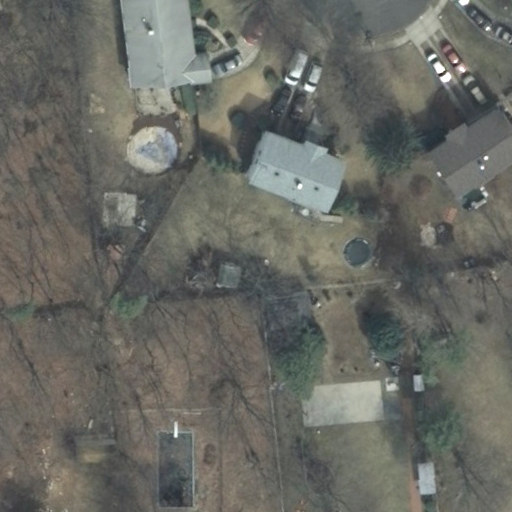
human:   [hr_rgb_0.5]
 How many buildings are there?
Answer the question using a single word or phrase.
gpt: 4

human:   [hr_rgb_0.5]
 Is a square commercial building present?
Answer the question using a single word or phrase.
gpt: no

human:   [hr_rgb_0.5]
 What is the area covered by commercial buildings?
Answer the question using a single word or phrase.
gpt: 0m2

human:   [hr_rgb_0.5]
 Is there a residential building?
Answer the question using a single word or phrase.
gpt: yes

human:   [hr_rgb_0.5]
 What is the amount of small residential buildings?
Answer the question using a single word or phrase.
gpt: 1

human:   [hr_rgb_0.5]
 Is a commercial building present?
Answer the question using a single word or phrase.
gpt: no

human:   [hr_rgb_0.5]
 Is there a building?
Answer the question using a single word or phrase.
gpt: yes

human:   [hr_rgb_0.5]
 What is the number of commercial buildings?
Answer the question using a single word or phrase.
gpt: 0

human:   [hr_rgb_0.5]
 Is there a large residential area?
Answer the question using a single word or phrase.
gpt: yes

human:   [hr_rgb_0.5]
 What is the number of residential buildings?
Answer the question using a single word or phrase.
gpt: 3

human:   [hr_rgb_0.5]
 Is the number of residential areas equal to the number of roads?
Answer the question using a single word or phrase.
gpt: no

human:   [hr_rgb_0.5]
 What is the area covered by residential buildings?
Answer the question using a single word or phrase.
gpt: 515m2

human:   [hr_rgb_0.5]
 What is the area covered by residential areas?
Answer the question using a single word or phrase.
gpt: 10611m2

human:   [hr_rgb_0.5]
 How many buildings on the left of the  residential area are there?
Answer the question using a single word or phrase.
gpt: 2

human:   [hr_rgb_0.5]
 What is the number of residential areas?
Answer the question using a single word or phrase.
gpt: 1

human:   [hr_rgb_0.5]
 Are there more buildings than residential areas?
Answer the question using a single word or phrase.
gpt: yes

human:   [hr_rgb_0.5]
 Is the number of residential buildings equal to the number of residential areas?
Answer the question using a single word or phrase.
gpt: no

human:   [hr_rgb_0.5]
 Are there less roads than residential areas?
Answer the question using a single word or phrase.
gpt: yes

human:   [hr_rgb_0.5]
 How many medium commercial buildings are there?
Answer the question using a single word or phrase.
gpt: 0

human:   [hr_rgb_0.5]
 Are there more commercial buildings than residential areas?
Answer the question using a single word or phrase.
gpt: no

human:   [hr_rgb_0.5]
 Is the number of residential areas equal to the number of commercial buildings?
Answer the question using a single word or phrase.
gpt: no

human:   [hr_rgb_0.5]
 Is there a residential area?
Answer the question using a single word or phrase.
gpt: yes

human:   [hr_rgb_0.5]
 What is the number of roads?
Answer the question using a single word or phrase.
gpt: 0

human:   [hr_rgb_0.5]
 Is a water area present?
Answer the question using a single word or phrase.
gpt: no

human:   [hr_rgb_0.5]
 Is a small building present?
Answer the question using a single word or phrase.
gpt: yes

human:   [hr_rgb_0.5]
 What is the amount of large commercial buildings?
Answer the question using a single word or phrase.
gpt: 0

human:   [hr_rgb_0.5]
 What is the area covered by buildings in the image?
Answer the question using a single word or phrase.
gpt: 546m2

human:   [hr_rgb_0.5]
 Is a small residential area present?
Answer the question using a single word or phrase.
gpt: no

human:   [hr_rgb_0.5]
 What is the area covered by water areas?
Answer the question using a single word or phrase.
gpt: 0m2

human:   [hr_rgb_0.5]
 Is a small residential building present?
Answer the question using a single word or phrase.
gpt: yes

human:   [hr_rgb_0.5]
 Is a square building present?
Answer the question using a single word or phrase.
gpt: no

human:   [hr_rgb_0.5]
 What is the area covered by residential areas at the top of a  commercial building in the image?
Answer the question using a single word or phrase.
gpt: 0m2

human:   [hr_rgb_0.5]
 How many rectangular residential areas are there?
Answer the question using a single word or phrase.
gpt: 1

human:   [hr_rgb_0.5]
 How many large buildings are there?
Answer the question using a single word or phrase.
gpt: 0

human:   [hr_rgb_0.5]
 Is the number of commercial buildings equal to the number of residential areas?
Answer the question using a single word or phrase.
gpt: no

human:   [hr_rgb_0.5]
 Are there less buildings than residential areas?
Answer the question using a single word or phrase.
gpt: no

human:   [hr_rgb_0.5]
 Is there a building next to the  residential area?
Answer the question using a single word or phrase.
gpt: yes

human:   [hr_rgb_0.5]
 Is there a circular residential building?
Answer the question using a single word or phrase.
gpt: no

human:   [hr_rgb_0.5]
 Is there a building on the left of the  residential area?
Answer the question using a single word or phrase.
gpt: yes

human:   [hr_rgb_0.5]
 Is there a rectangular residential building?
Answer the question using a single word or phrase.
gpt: yes

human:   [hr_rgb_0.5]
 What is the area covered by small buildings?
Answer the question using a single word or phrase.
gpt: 40m2

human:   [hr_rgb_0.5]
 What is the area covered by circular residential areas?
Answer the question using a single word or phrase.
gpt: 0m2

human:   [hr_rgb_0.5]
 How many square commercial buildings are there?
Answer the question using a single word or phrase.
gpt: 0

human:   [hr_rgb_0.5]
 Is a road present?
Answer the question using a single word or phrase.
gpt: no

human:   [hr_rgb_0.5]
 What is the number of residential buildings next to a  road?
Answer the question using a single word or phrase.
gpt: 0

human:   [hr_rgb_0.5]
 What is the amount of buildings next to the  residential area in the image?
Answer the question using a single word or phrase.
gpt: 4

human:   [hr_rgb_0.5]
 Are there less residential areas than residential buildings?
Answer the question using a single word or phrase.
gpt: yes

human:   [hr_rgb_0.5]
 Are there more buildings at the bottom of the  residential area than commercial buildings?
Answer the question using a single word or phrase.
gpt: no

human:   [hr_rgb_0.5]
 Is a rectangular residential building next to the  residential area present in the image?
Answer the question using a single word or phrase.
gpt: yes

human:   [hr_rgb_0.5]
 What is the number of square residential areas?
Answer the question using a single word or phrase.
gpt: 0

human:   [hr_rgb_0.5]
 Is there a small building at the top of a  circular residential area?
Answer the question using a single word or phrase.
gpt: no

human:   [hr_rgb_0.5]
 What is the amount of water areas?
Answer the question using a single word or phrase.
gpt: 0

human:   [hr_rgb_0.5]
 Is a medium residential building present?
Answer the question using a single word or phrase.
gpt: yes

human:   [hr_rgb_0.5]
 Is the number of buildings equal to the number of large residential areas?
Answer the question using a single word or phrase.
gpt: no

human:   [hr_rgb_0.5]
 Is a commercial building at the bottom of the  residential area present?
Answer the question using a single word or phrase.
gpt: no

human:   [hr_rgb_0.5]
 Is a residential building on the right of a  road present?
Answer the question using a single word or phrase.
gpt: no

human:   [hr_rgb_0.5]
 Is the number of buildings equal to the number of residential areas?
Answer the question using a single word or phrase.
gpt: no

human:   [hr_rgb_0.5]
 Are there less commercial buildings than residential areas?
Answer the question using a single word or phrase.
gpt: yes

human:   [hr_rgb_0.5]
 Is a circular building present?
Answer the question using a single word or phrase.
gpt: no

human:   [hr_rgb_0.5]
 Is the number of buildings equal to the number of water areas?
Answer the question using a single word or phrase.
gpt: no

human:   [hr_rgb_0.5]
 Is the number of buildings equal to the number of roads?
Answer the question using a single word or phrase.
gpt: no

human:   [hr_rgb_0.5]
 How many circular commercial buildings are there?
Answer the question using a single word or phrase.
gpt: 0

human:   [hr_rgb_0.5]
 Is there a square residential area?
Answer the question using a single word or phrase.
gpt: no

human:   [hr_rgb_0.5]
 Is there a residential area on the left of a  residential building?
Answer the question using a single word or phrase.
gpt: yes